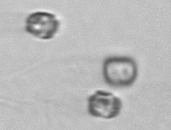
Label: Thalassiosira_sp_aff_mala